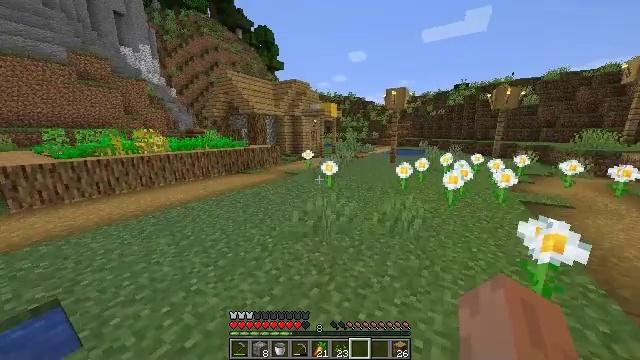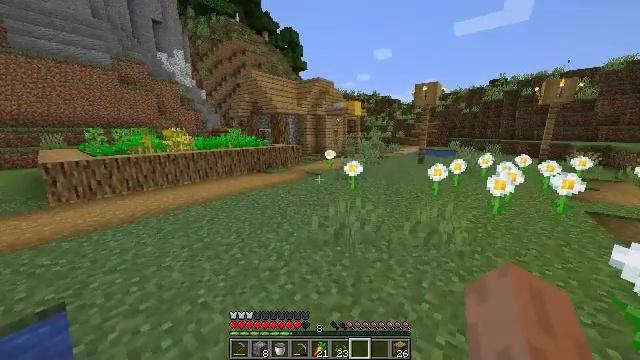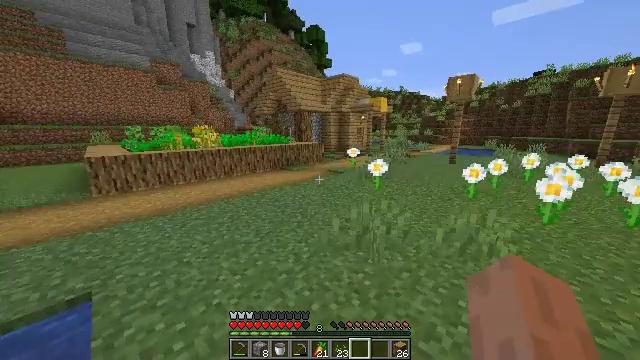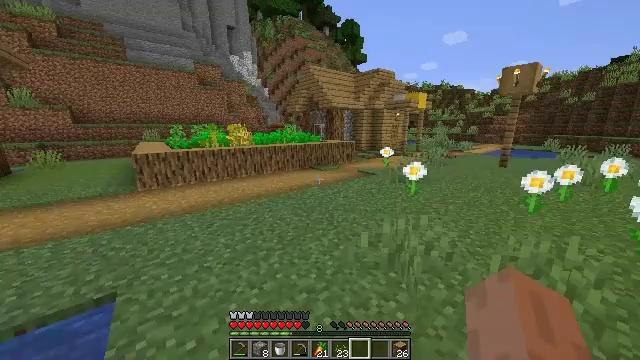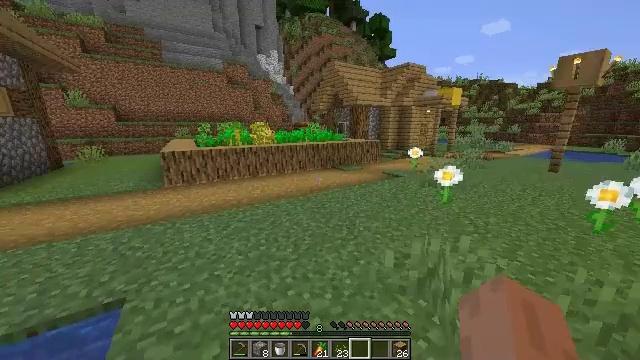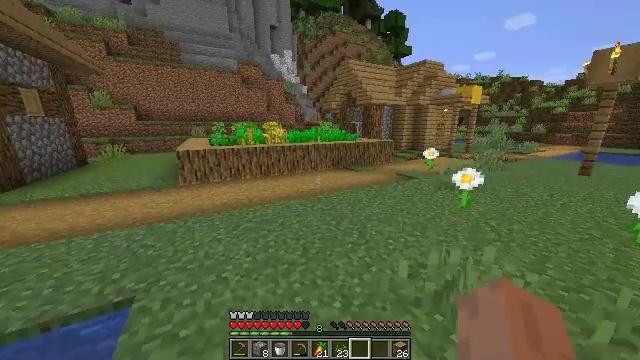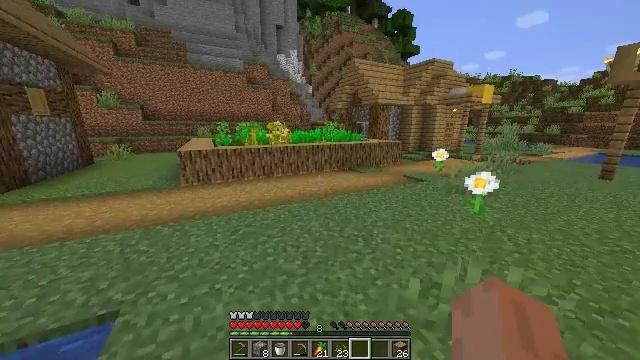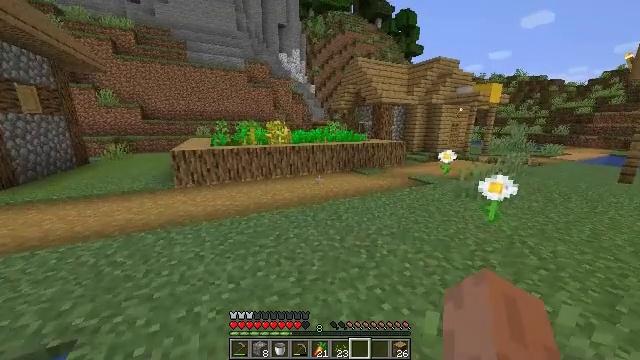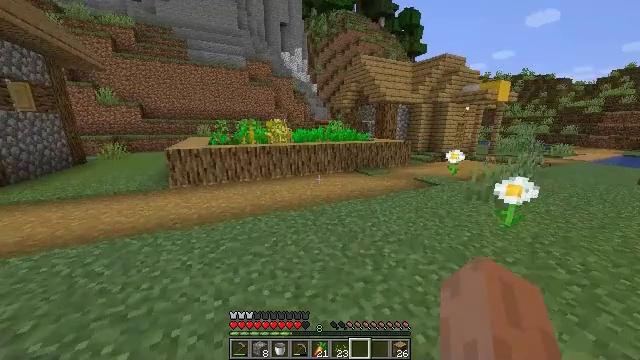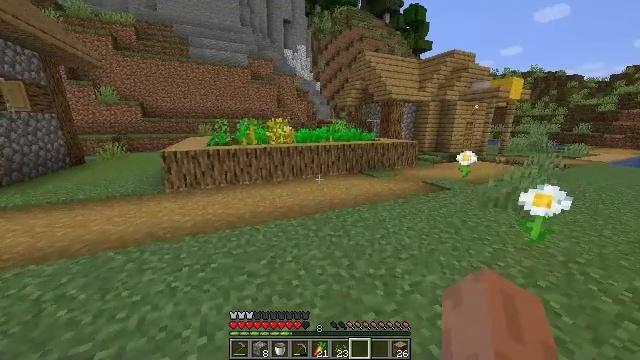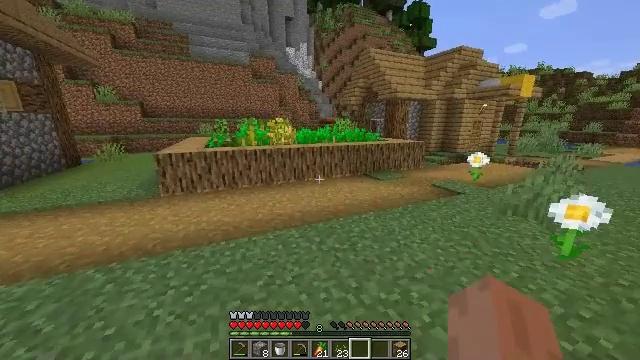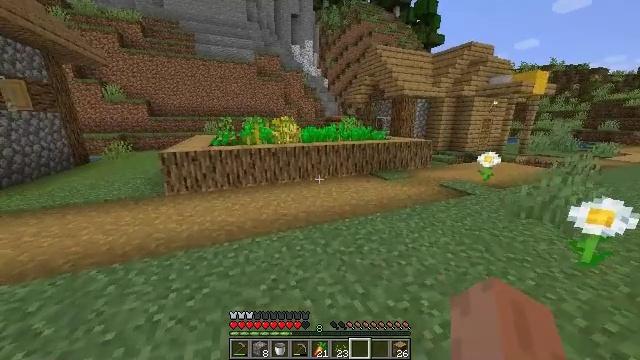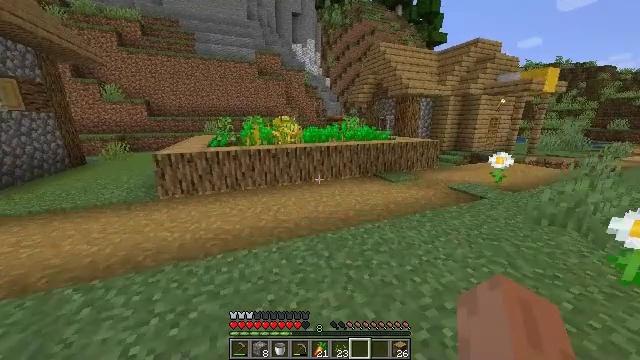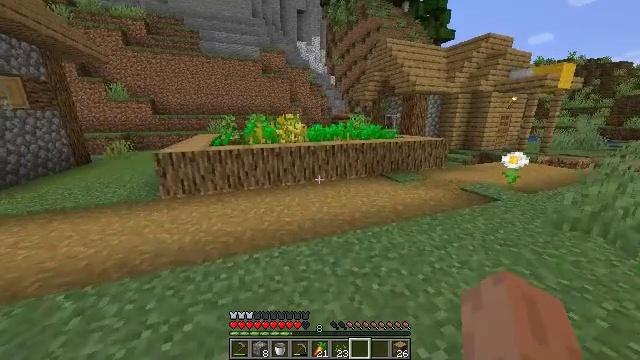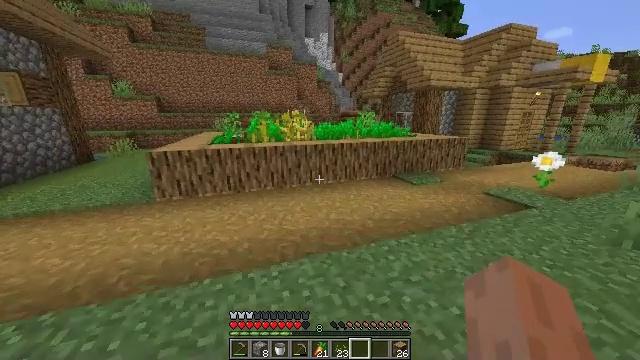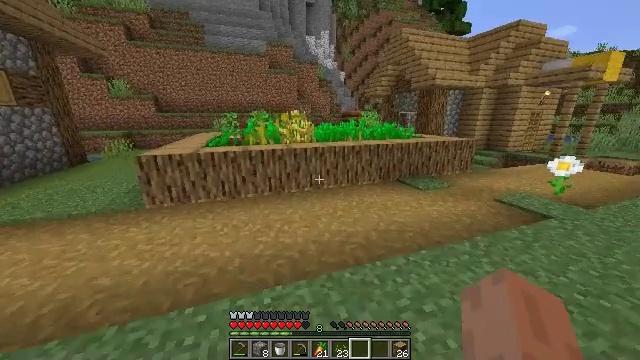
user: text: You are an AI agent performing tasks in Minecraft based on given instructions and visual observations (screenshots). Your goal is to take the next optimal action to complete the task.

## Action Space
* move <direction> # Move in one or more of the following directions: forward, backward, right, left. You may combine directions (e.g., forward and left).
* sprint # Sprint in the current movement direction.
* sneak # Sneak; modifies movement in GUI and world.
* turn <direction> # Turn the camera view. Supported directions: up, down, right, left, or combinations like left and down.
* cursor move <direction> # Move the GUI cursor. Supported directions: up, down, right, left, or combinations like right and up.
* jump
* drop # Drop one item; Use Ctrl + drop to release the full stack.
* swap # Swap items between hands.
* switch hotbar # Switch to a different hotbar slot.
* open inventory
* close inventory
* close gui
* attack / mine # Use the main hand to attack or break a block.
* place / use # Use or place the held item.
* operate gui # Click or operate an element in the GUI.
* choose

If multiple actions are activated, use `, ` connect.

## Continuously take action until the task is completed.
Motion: motion action
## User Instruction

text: Collect books by breaking the bookshelf.
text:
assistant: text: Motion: move forward, sprint, turn left
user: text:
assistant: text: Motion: move forward, sprint, turn left
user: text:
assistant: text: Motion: move forward, sprint, turn left
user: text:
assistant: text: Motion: move forward, sprint, turn left
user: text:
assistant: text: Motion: move forward, sprint, turn left
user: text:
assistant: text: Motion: move forward, sprint, turn left
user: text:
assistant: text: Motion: move forward, sprint
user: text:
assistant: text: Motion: move forward, sprint
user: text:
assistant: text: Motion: move forward, sprint
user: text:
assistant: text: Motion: move forward, sprint
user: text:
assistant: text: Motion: move forward, sprint, turn left
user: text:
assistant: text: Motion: move forward, sprint
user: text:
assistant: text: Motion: move forward, sprint, turn left
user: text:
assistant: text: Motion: move forward, sprint, turn left
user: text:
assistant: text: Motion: move forward, sprint
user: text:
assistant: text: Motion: move forward, sprint
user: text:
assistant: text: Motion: move forward, sprint
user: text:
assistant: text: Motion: move forward, sprint
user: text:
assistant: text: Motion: move forward, sprint
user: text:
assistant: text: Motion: move forward, sprint
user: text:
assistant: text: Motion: move forward, sprint
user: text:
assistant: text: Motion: move forward, sprint
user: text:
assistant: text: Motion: move forward, sprint
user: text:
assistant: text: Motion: move forward, sprint
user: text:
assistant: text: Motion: move forward, sprint
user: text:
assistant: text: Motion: no_op
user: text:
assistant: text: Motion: no_op
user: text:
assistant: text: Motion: no_op
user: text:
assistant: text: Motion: no_op
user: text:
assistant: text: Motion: no_op